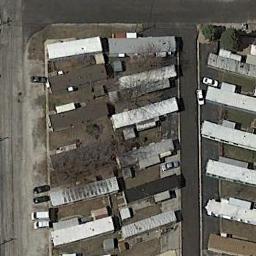
Label: residential